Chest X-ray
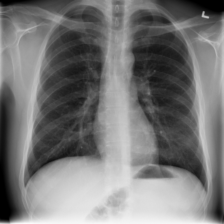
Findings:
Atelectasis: negative
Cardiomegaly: negative
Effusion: negative
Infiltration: negative
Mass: negative
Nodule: negative
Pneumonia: negative
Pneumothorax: negative
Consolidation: negative
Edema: negative
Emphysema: negative
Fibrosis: negative
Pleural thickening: negative
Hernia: negative